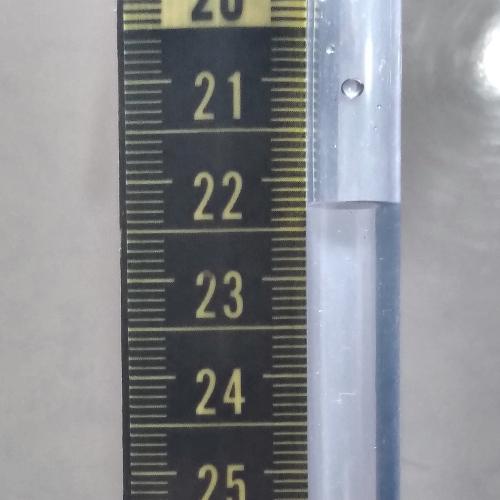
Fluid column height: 22.2 cm